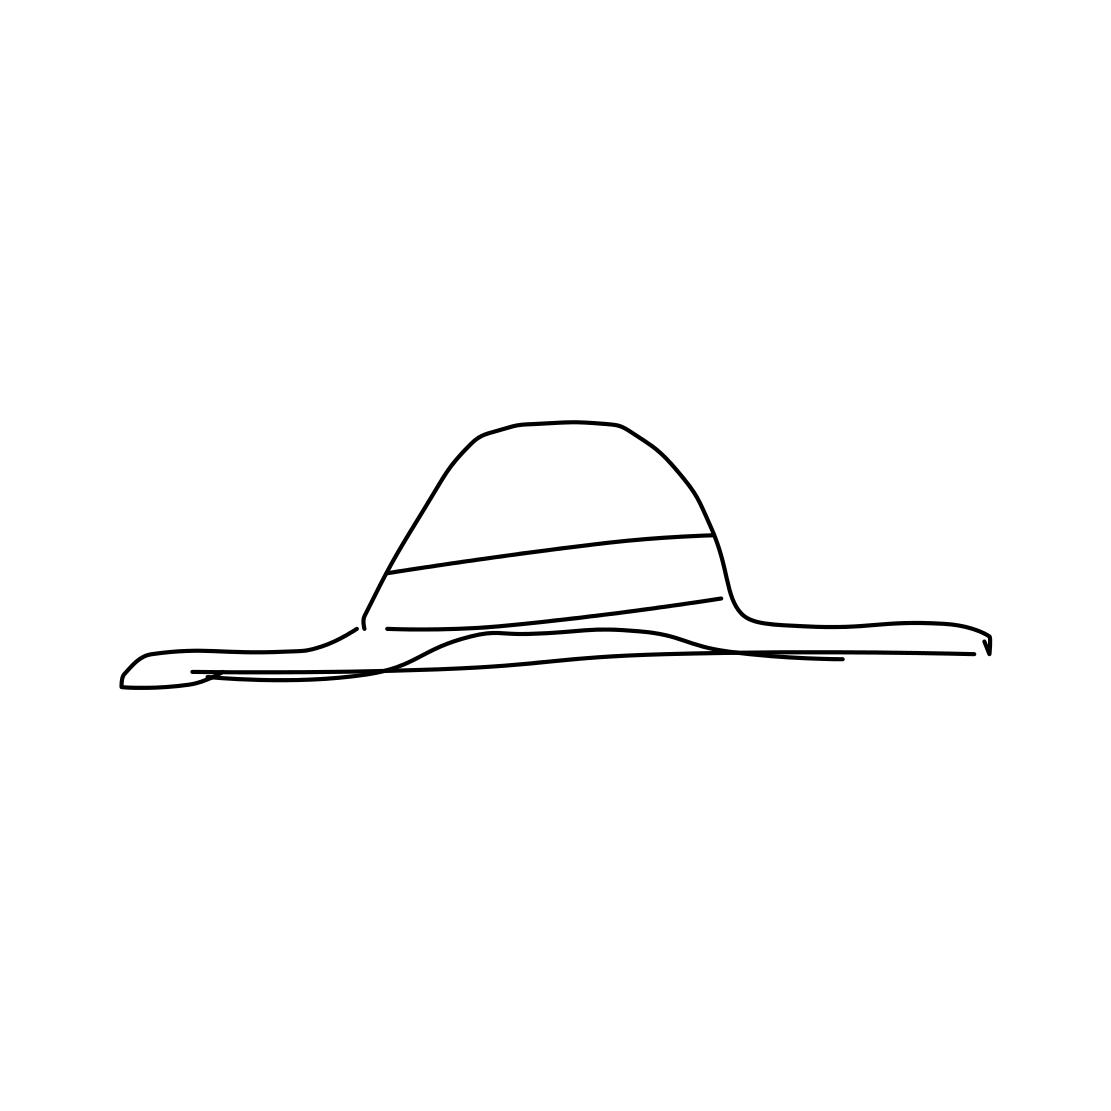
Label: hat